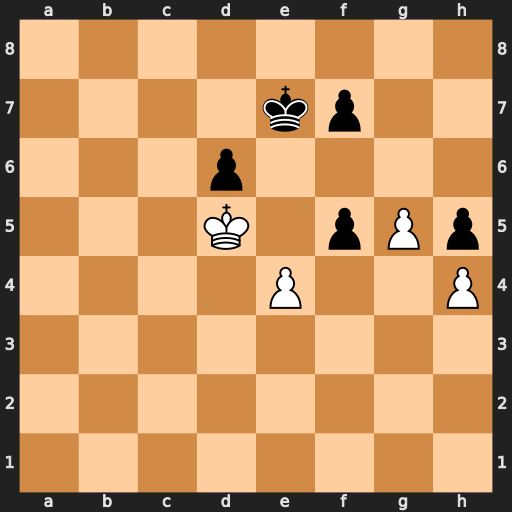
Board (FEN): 8/4kp2/3p4/3K1pPp/4P2P/8/8/8
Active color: w
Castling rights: -
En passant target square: -
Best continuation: exf5 f6 g6